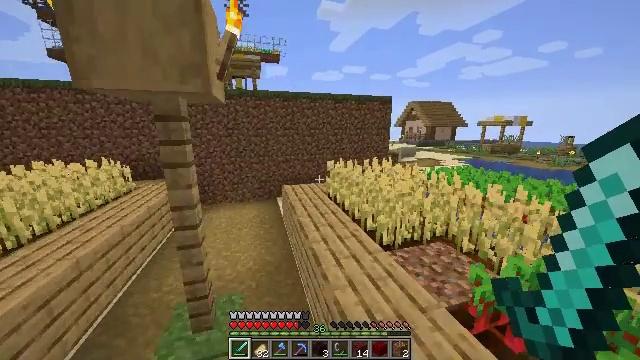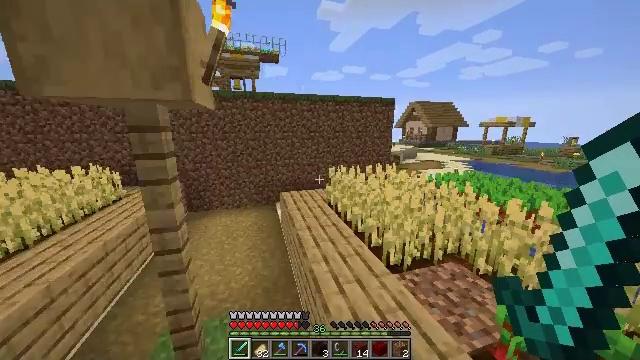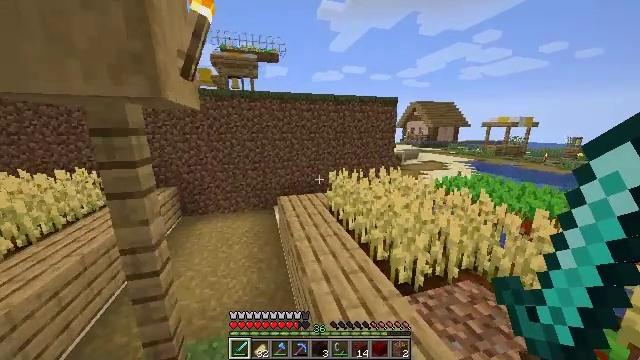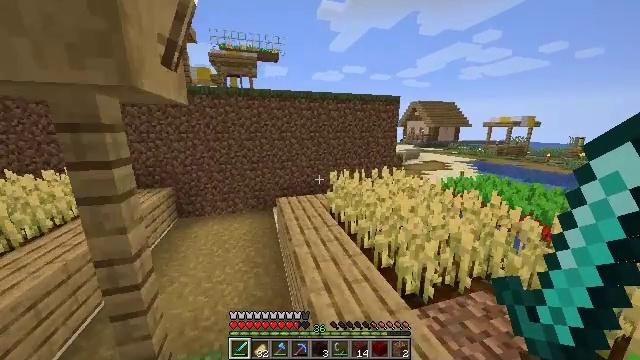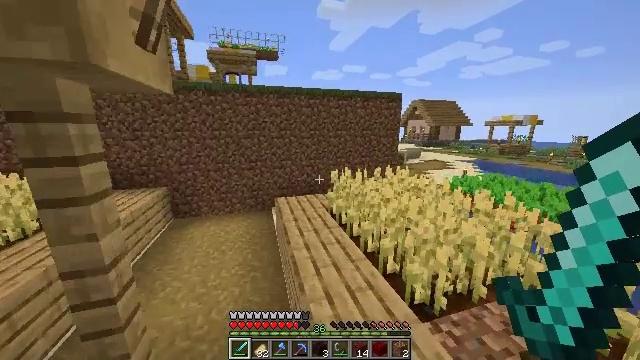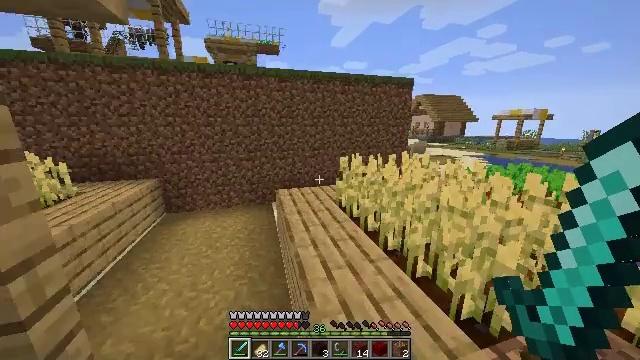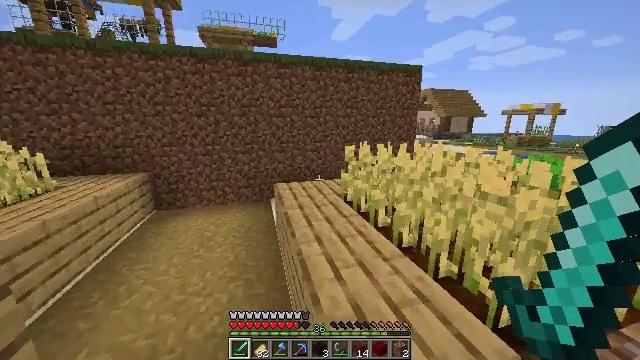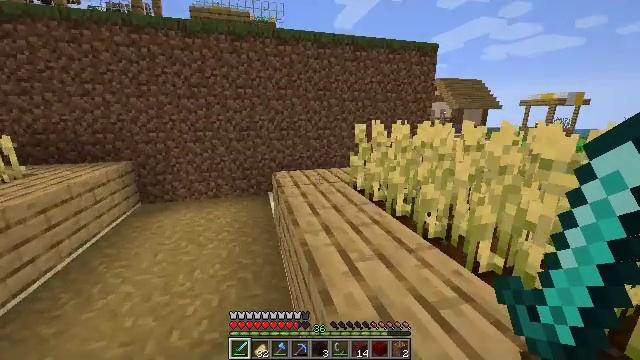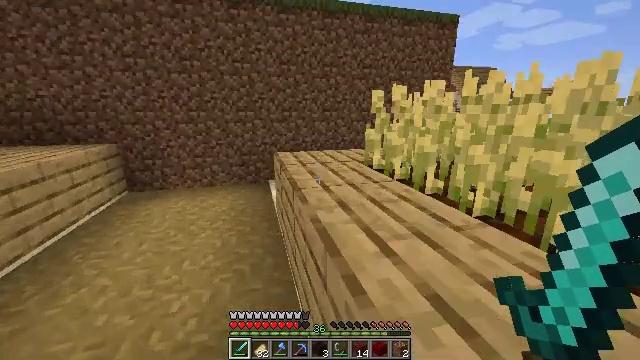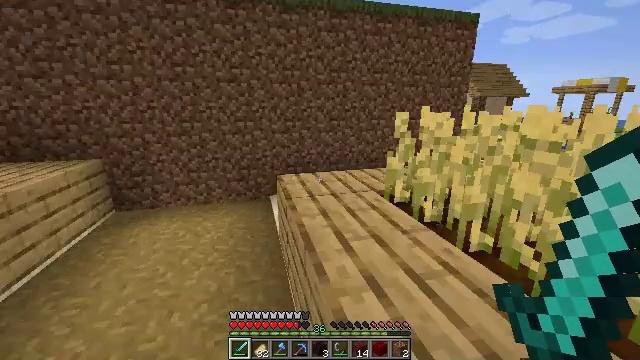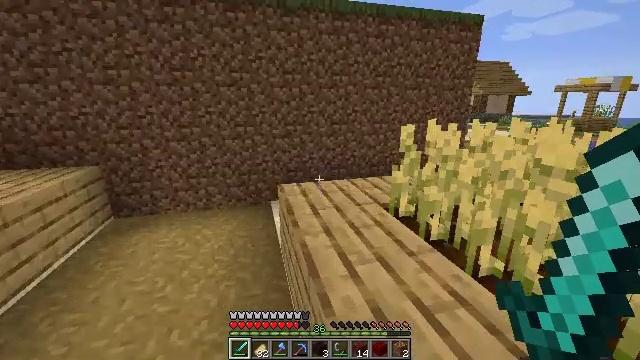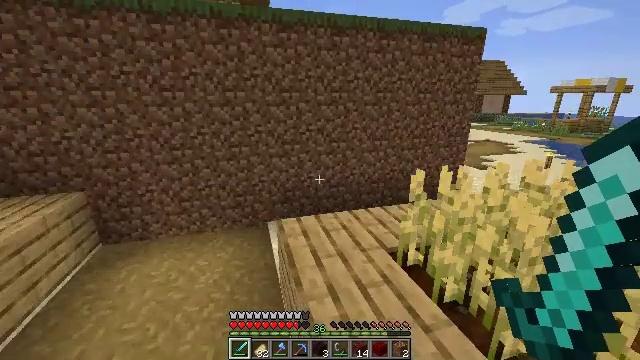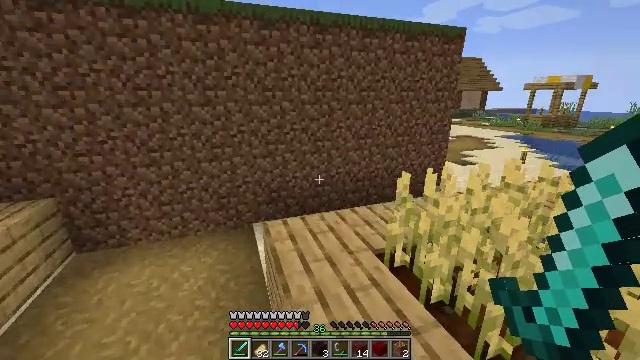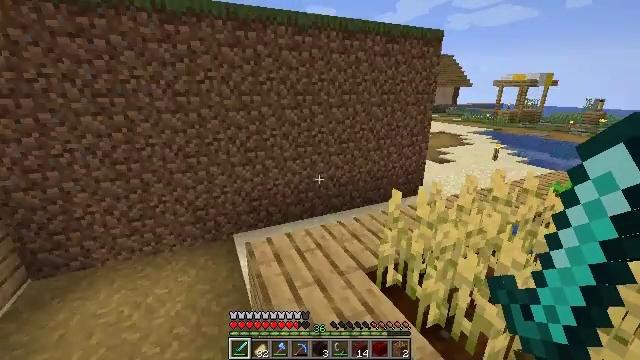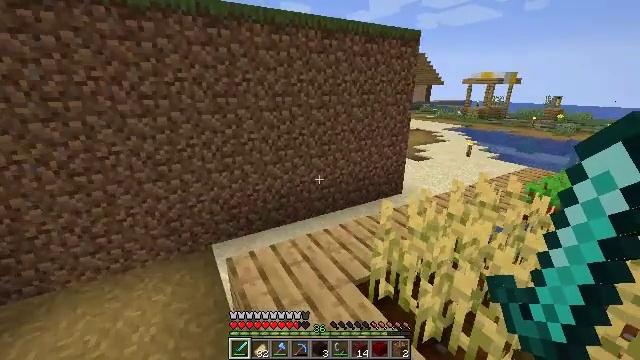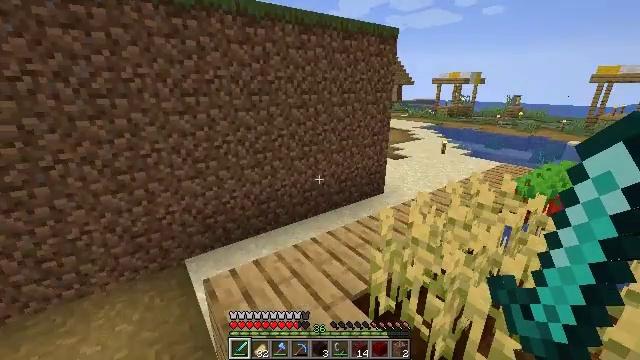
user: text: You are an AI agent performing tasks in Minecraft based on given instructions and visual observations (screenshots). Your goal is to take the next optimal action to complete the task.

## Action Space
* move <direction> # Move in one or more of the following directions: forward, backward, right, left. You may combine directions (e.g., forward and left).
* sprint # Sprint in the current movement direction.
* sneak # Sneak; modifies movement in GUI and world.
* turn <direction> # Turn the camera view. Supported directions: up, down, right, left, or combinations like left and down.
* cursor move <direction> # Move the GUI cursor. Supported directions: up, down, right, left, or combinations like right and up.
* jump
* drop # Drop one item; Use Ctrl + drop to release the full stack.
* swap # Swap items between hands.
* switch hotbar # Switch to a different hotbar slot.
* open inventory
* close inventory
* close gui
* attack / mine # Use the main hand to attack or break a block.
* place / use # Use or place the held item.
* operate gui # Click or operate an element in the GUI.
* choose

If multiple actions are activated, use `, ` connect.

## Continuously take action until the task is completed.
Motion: motion action
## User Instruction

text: Use the crafting table to craft a brewing stand.
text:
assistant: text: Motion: move forward, sprint, jump
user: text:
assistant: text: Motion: move forward, sprint, jump
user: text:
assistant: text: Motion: move forward, jump
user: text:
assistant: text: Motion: move forward, jump
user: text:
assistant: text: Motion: move forward, jump
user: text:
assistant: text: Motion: move forward, jump
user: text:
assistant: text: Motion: move forward, sprint, jump
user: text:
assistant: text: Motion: move forward, sprint, jump
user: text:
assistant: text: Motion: move forward, sprint, jump
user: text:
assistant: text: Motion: move forward, sprint, jump
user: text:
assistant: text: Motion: move forward, turn right, jump
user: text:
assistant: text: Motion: move forward, turn right, jump
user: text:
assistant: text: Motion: move forward, turn right and down, jump
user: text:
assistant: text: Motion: move forward, turn right, jump
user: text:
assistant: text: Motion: move forward, turn right, jump
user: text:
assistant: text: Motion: move forward, turn right, jump
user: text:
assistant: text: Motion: move forward, sprint, turn right, jump
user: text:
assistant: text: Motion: move forward, sprint, turn right, jump
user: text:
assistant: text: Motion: move forward, sprint, jump
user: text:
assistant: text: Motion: move forward, sprint, jump
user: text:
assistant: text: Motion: move forward, turn right, jump
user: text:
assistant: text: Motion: move forward, turn right, jump
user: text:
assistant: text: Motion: move forward, turn right, jump
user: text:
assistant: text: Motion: move forward, turn right, jump
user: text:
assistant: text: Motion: move forward, turn right, jump
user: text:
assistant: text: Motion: move forward, turn right, jump
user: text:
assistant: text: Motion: move forward, turn right, jump
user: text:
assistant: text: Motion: move forward, sprint, turn right, jump
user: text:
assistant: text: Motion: move forward, sprint, turn right, jump
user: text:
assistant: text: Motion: move forward, sprint, jump